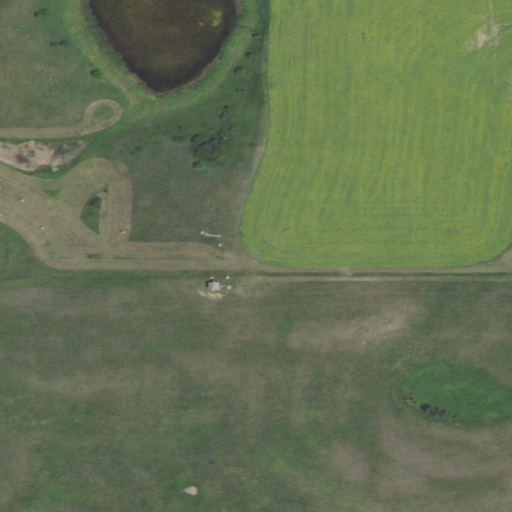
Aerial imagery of mountain in North Dakota named Ward Hill containing grassland, cultivated crops, open water, and herbaceous wetlands